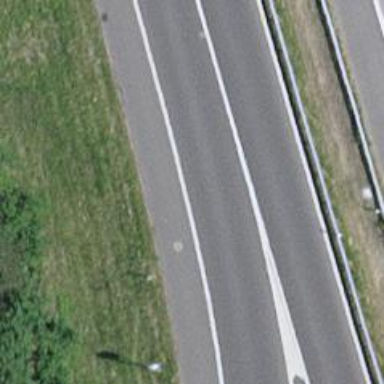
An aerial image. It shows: Asphalt motorway link.